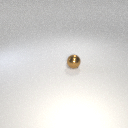
small brown metal sphere